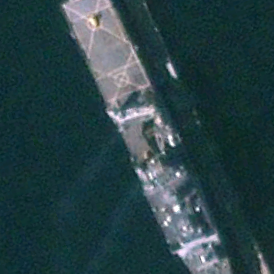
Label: combat